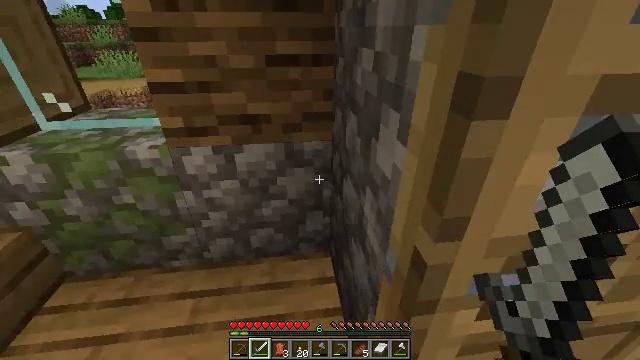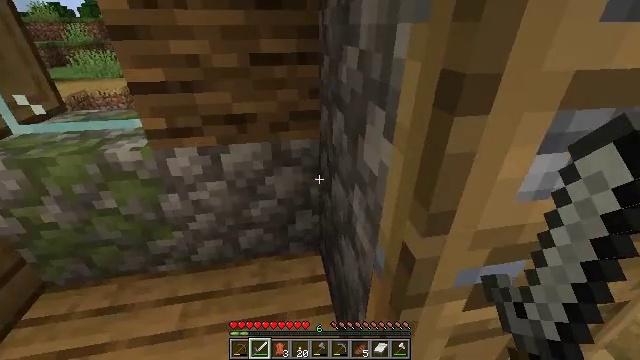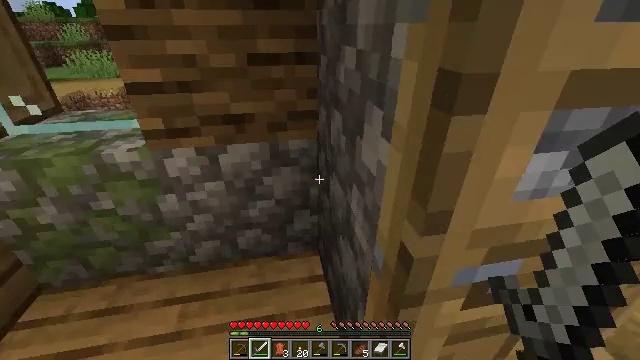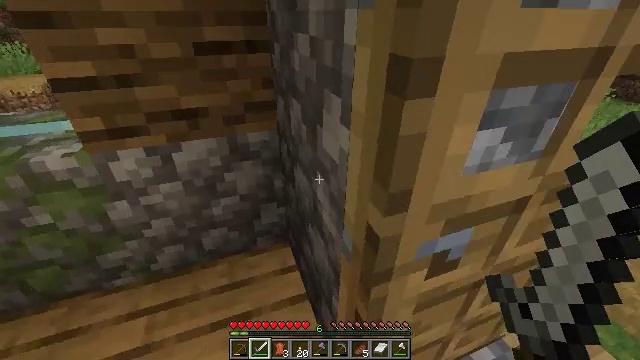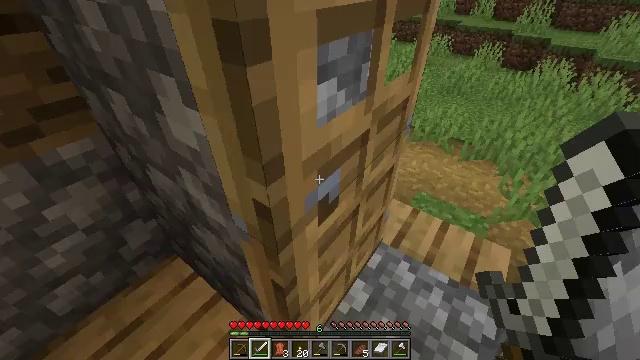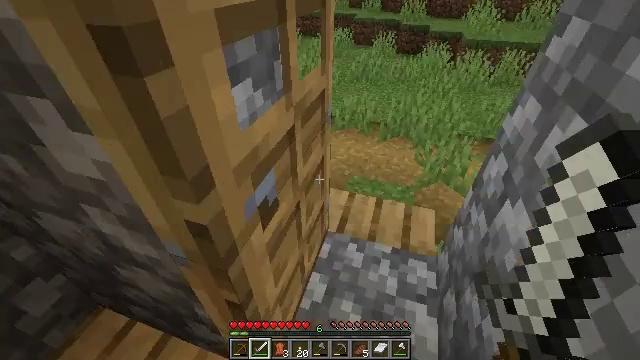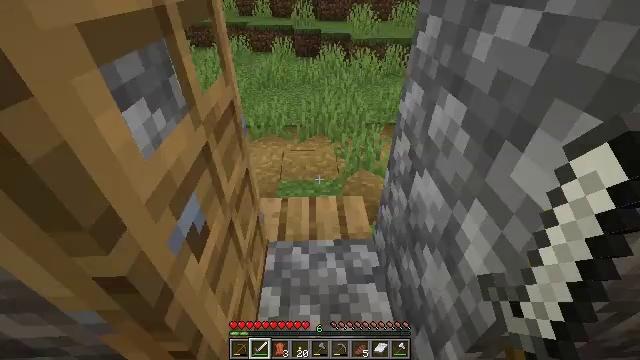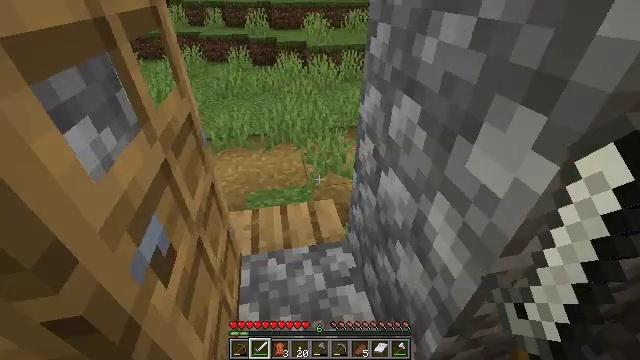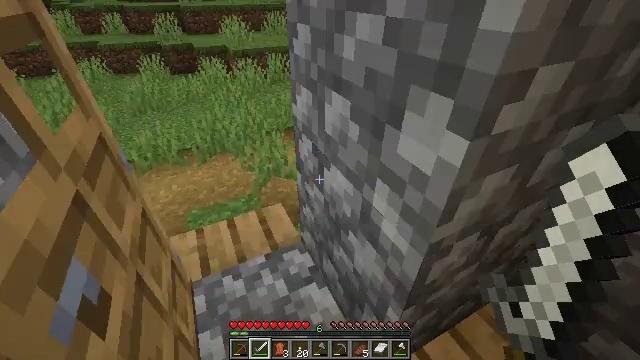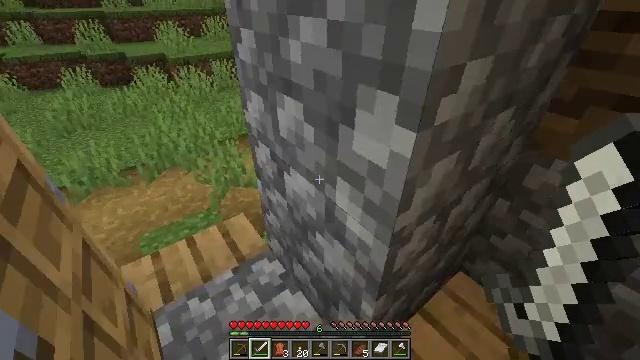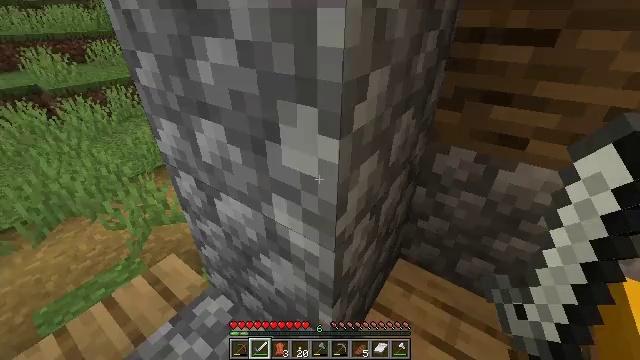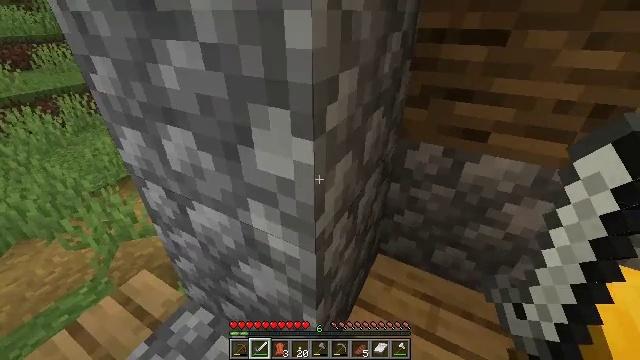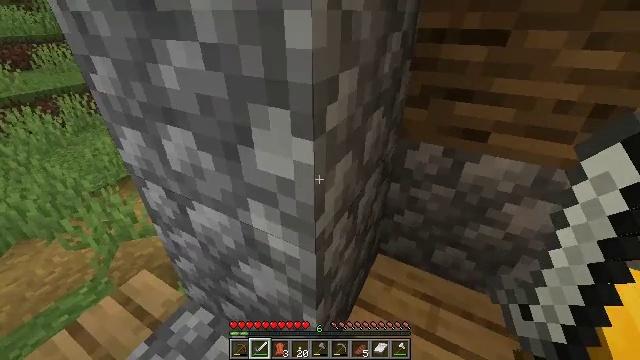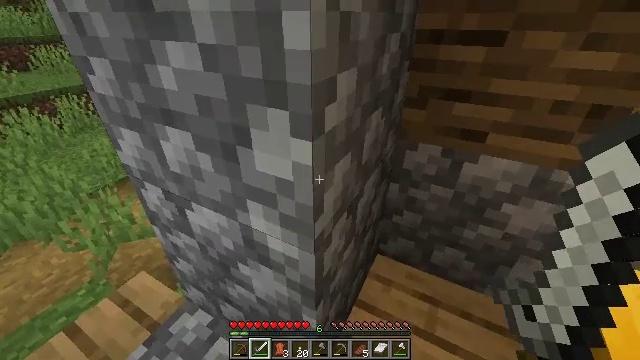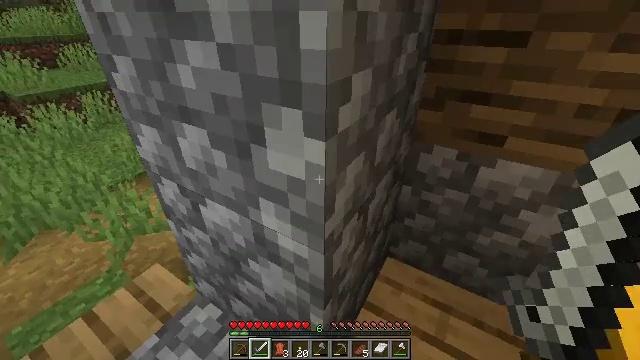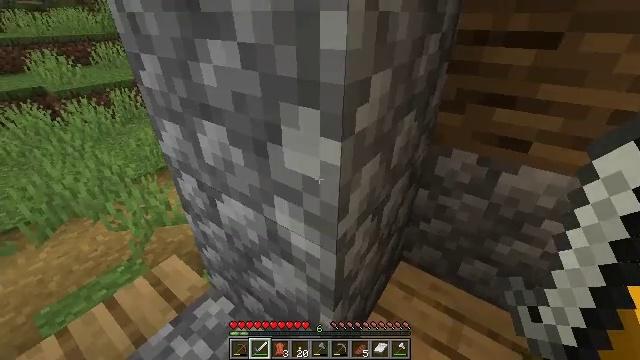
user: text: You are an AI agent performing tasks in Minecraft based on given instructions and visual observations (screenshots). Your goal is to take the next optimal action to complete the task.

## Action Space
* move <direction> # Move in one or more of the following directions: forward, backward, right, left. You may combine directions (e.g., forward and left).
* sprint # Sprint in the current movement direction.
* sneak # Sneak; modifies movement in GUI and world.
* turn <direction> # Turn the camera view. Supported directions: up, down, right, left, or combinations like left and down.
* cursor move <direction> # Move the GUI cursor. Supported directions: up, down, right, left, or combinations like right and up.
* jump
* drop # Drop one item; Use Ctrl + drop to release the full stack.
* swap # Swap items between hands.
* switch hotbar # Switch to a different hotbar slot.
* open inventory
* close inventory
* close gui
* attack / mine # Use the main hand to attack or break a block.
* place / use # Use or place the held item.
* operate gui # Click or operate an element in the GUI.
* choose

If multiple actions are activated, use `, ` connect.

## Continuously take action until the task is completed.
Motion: motion action
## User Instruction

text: Attack the hay block to get hay.
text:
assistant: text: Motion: turn right
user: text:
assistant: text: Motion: no_op
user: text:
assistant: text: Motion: turn right and down
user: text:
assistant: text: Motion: turn right and down
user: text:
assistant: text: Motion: turn right
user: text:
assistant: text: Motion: turn right and up
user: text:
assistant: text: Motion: turn right and up
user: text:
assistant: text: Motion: turn right
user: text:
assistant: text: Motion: turn right
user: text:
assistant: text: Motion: turn right and up
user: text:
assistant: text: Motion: turn right
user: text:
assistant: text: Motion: no_op
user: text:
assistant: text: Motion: no_op
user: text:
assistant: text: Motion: turn left
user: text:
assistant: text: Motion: turn left
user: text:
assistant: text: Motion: turn left
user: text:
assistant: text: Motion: turn left and up
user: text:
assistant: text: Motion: move forward, turn left and up
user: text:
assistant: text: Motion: move forward, turn left and up
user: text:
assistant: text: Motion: move forward, turn left and up
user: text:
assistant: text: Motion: move forward, turn up
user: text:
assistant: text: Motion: move forward, turn up
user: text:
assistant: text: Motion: move forward, turn right
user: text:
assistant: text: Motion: move forward, turn right and up
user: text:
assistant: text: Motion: move forward, turn right and up
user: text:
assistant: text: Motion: move forward, turn right
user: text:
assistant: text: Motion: move forward
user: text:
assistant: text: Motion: move forward
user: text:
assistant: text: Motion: move forward
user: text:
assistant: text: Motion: move forward